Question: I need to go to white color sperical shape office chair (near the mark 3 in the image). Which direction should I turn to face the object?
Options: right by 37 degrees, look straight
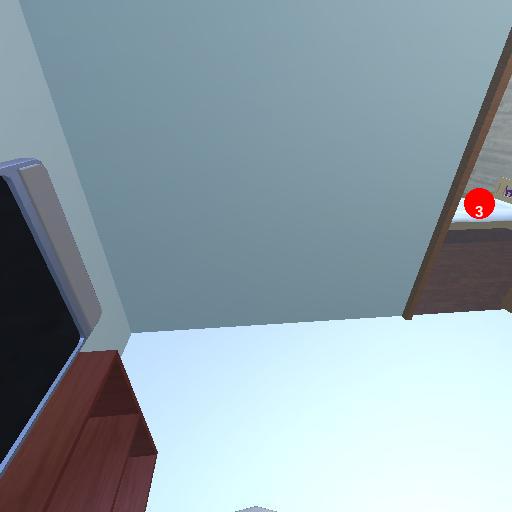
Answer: right by 37 degrees